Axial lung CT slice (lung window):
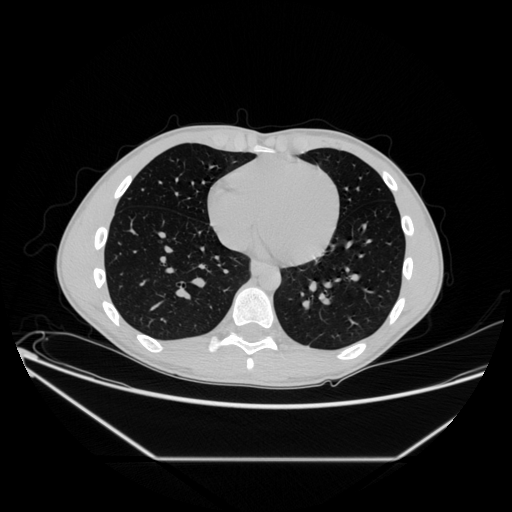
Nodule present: no